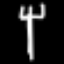
Label: fork